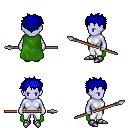
a pixel art fantasy rpg character, female body template, dark elf, purple skin, green cape, white pants, blue bedhead hairstyle, metal boots, spear, four views (front, back, left, right), 2x2 character sprite sheet, small pixel art, hard edges, no anti-aliasing